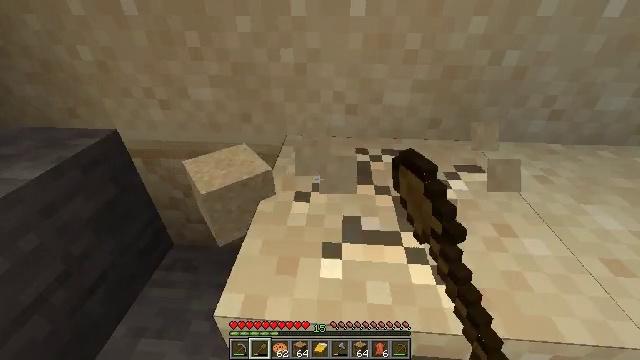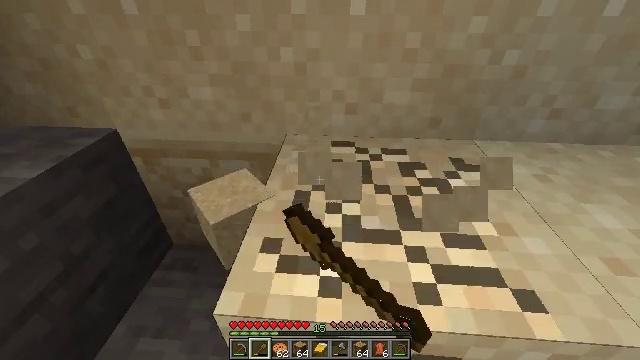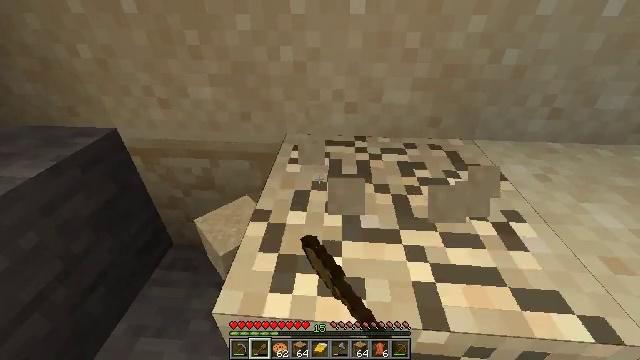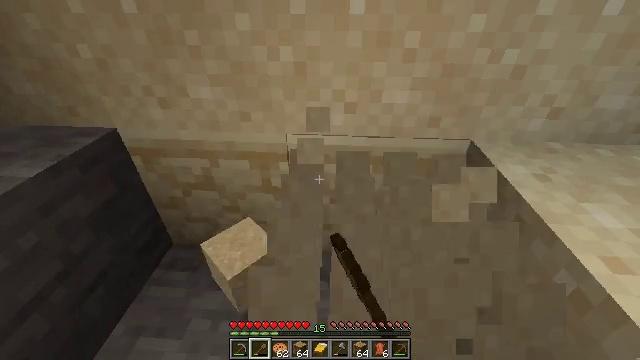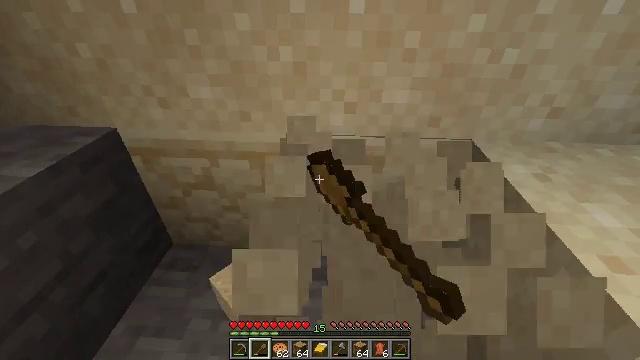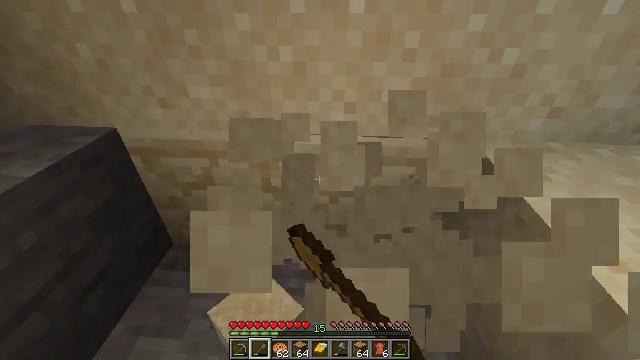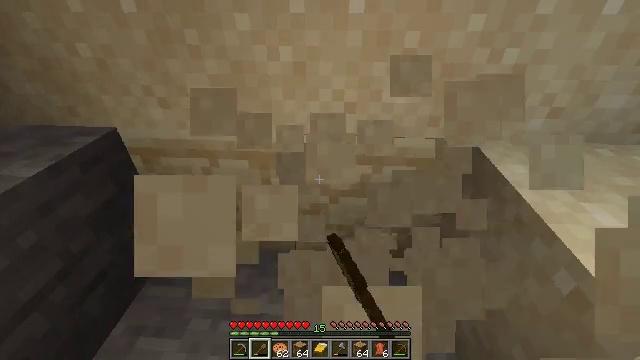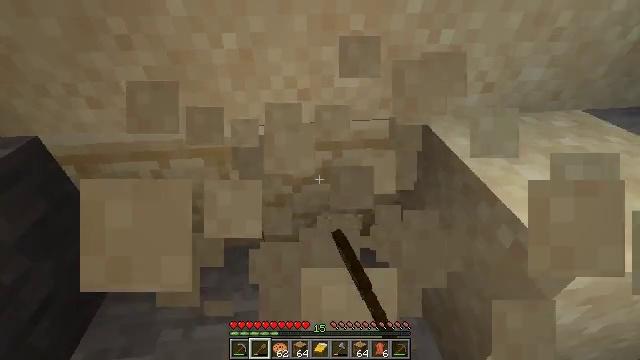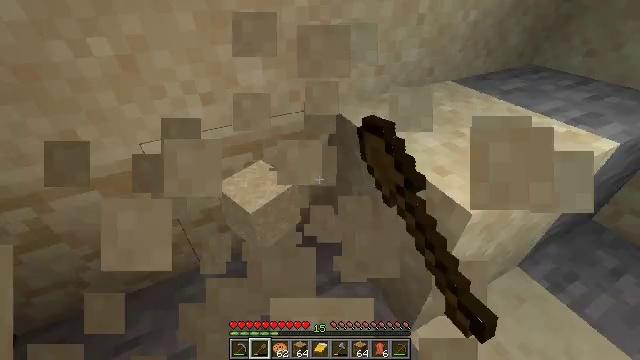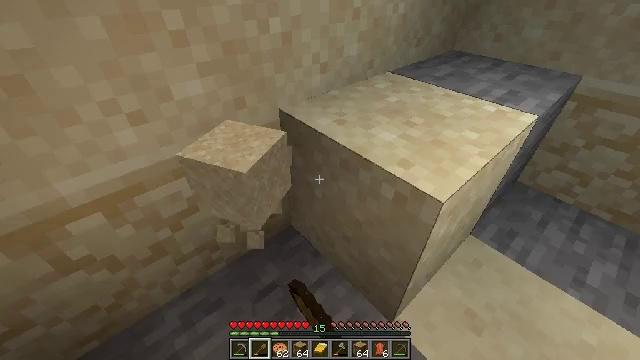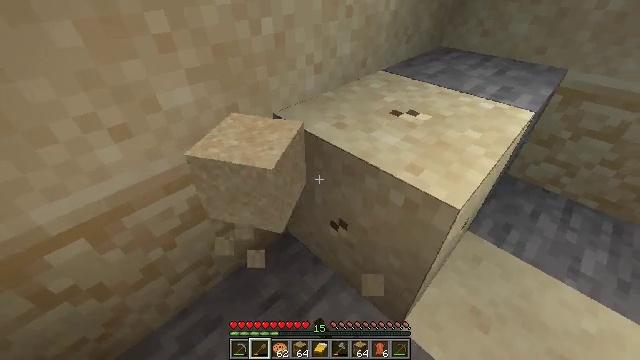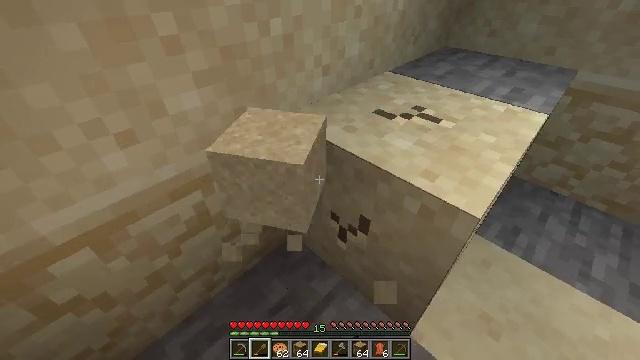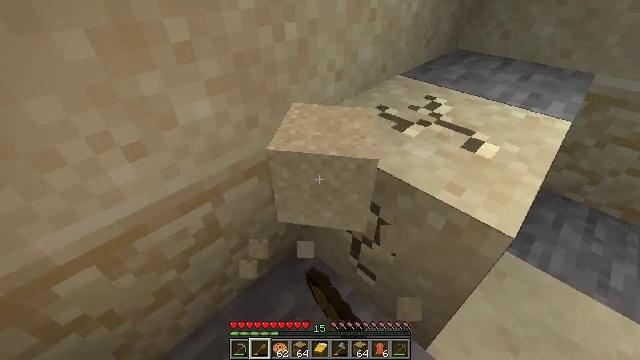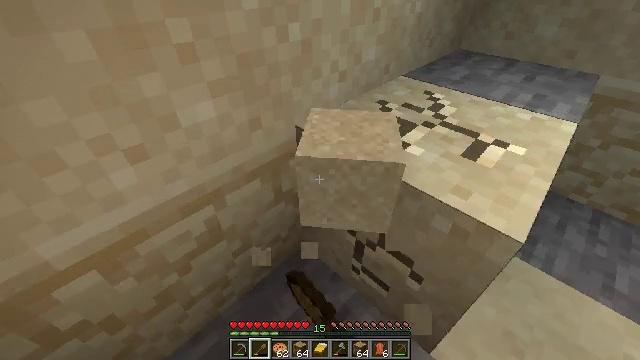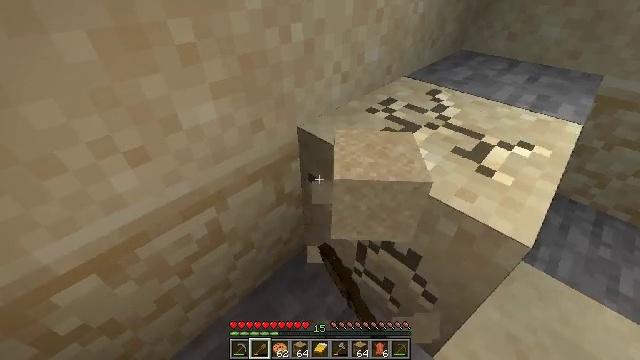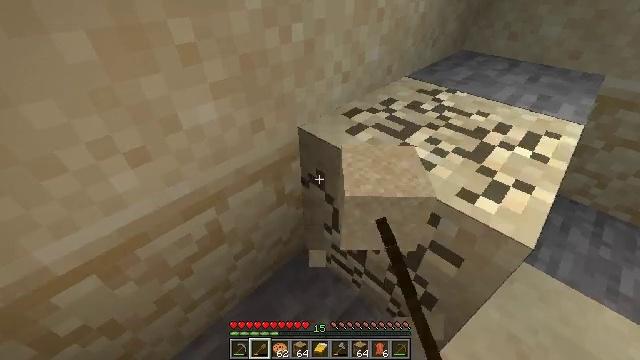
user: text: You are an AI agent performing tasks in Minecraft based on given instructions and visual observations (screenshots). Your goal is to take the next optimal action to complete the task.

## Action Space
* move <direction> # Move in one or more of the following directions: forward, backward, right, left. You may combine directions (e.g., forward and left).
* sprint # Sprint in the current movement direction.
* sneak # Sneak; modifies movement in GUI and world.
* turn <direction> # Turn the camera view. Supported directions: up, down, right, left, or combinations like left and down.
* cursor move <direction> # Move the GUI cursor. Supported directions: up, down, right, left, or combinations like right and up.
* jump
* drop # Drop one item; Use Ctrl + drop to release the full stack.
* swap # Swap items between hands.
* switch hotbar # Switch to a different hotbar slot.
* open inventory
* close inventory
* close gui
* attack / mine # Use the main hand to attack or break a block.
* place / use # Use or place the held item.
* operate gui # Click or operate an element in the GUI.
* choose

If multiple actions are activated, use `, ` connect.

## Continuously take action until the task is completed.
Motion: motion action
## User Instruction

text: Attack the ground to gather sand.
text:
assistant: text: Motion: attack / mine
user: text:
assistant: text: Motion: attack / mine
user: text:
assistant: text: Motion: attack / mine
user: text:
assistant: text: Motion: attack / mine
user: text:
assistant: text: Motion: attack / mine
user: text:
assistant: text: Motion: attack / mine
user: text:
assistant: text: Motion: turn right and down, attack / mine
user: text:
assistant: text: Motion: turn right, attack / mine
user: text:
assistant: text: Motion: move forward and move left, turn right, attack / mine
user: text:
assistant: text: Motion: move forward and move left, turn right, attack / mine
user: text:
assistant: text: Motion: attack / mine
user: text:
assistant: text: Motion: attack / mine
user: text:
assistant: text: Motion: attack / mine
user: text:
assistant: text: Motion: attack / mine
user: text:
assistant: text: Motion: attack / mine
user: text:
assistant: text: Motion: turn right, attack / mine
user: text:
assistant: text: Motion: turn right and up, attack / mine
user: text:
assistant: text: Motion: turn right and up, attack / mine
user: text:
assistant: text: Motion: attack / mine
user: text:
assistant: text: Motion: attack / mine
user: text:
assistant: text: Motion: attack / mine
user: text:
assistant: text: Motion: attack / mine
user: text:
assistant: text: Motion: move forward, attack / mine
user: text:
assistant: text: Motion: move forward, attack / mine
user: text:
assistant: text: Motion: move forward, attack / mine
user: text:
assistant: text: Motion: move forward, attack / mine
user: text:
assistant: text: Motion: attack / mine
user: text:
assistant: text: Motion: attack / mine
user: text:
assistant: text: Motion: turn right, attack / mine
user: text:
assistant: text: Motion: turn right, attack / mine